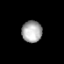
Tissue: prostate
Cell type: T cells
Senescence score: 0.8364
Nuclear area (px): 426
Mean DAPI intensity: 170.758